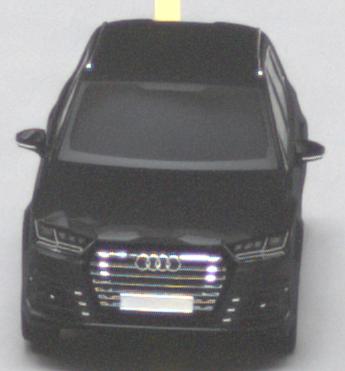
Make: Audi
Model: SQ7
Detailed model: -
Model produced from: 2016
Model produced until: 2018
Doors: 5
Color: black
Road condition: dry road
Daytime: midday
Contrast: medium contrast